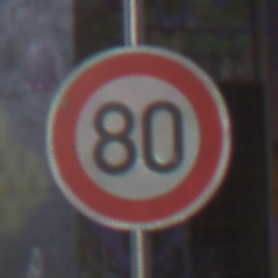
Verkehrszeichen: Geschwindigkeit80
Umgebung: Roofed, Special
Tageszeit: Midday
Wetter: Overcast
Licht: Natural
Jahreszeit: NotSpecified
Kontrast: MediumContrast